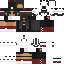
A female skeleton skin with dark skin, wearing brown helmet dressed in a red robe top and red pants, featuring a closed mouth.